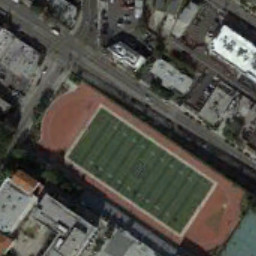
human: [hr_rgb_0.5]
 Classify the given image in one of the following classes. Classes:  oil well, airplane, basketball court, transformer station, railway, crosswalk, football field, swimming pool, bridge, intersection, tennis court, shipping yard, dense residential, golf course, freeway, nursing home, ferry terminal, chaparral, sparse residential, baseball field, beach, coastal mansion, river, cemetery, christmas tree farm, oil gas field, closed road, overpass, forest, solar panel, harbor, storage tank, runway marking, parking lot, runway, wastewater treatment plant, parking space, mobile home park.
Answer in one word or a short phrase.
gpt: football field